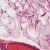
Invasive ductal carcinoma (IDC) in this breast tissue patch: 0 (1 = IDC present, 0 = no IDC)